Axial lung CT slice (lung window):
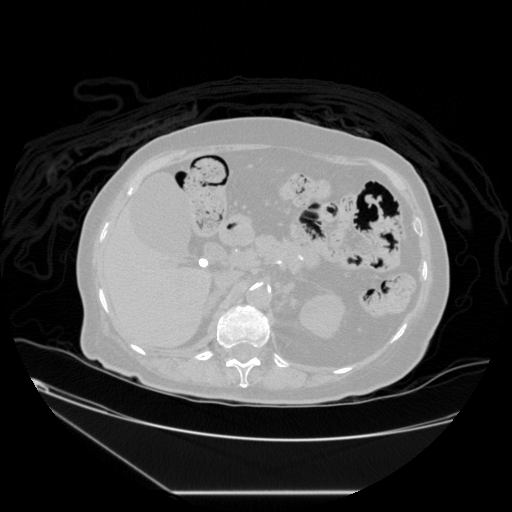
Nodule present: no